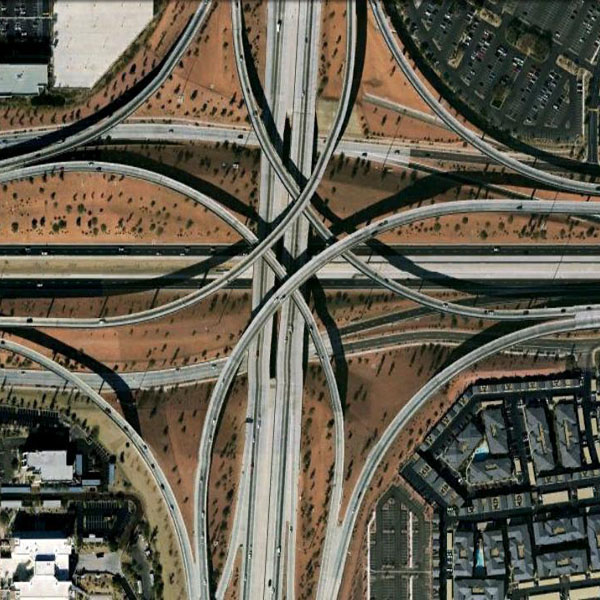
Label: Viaduct